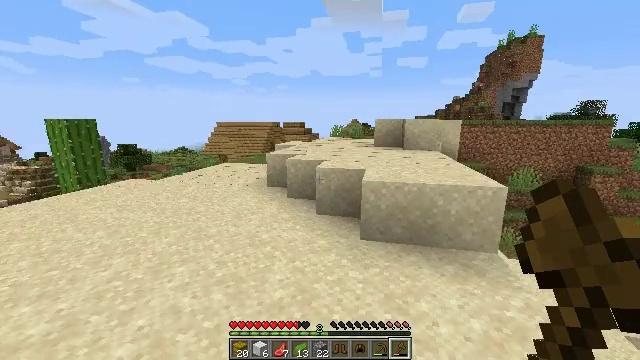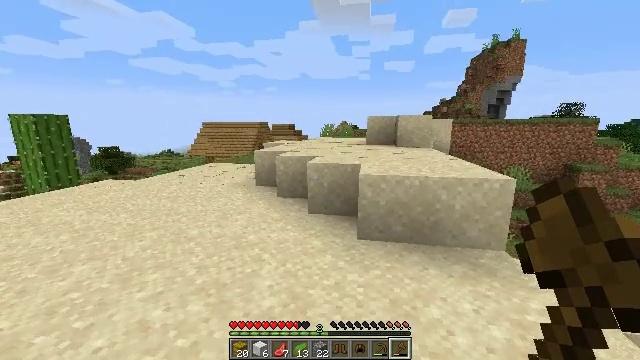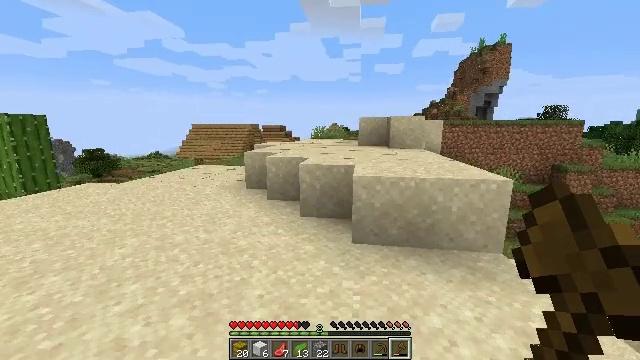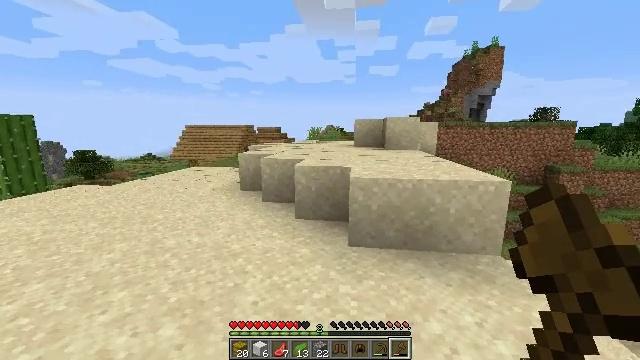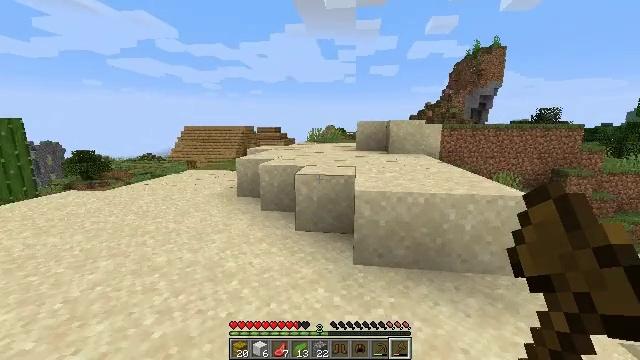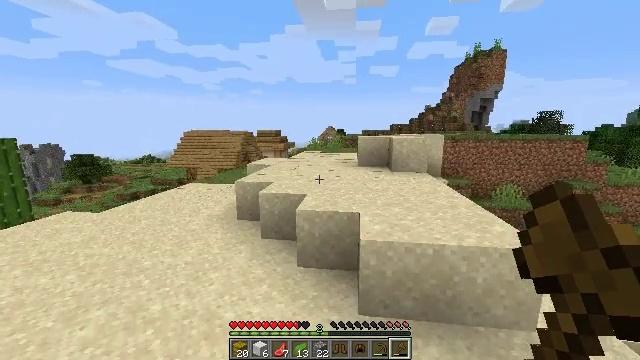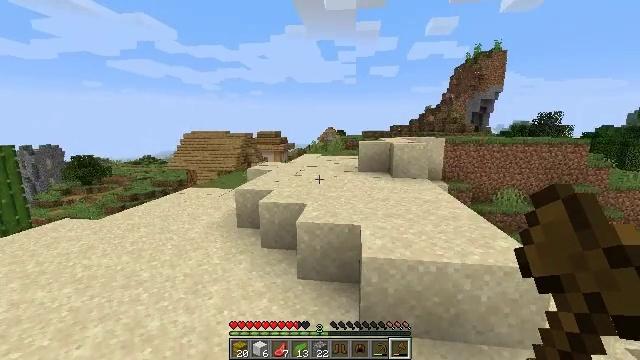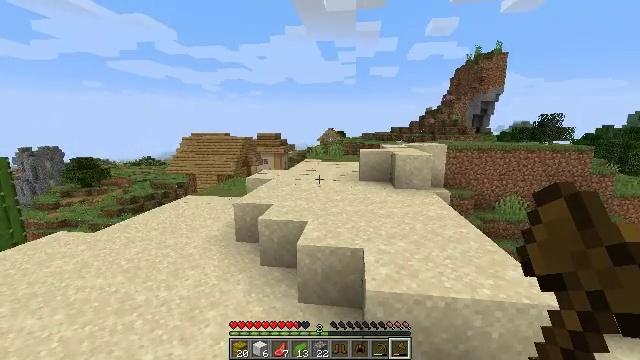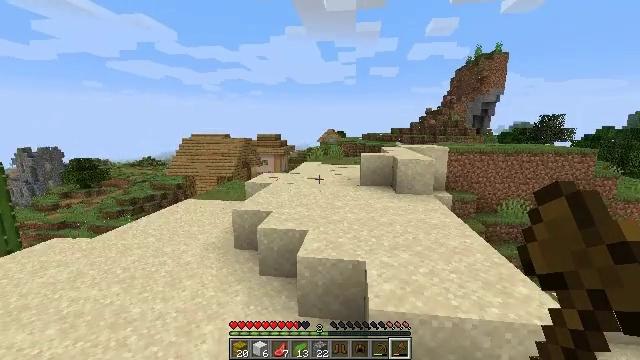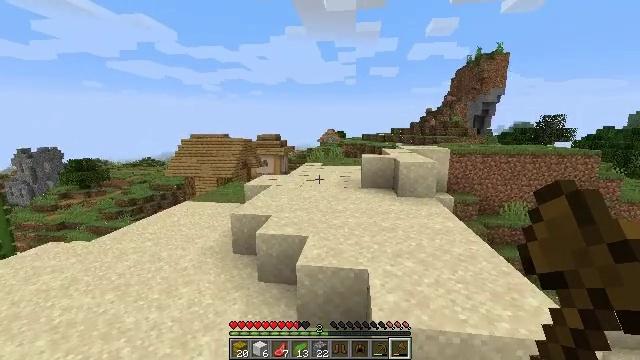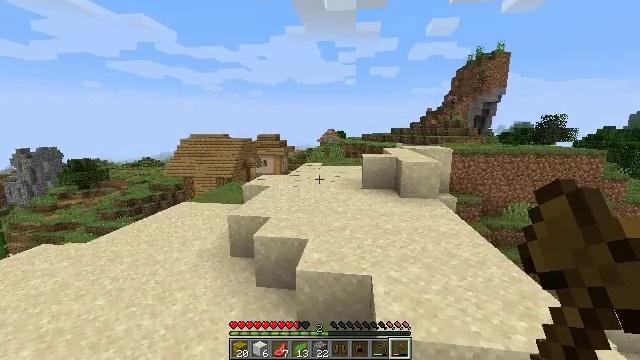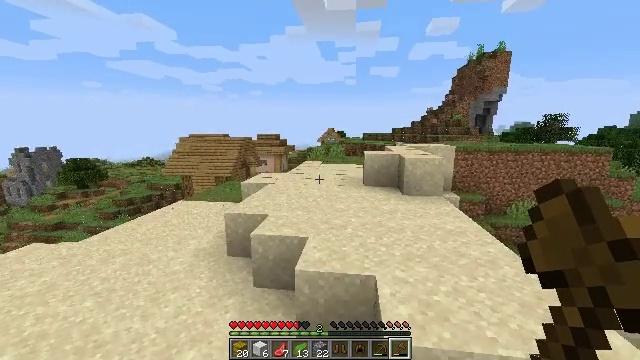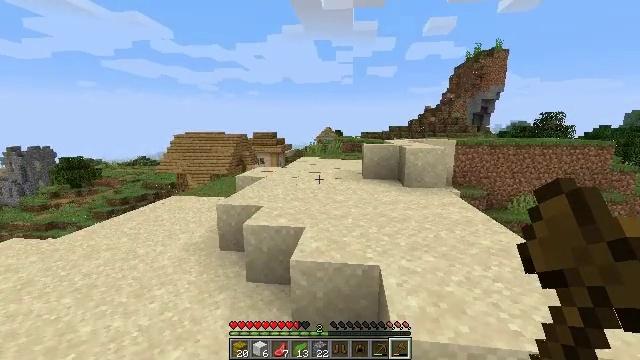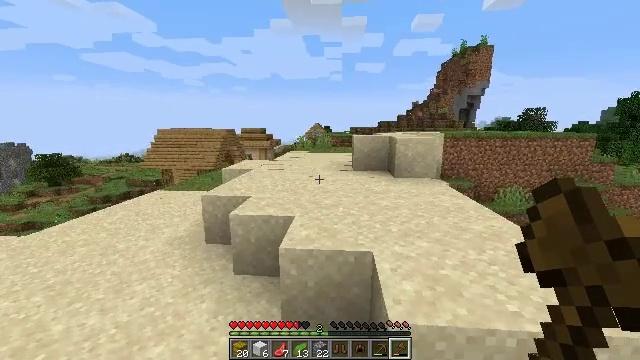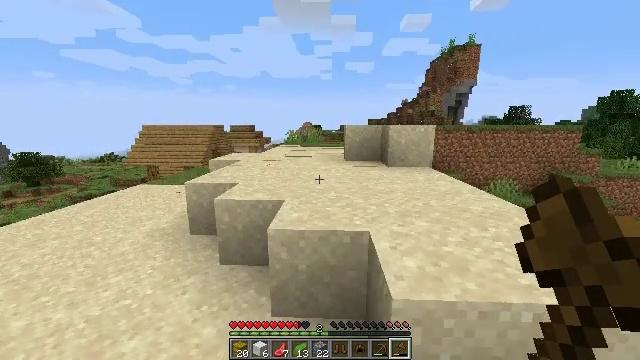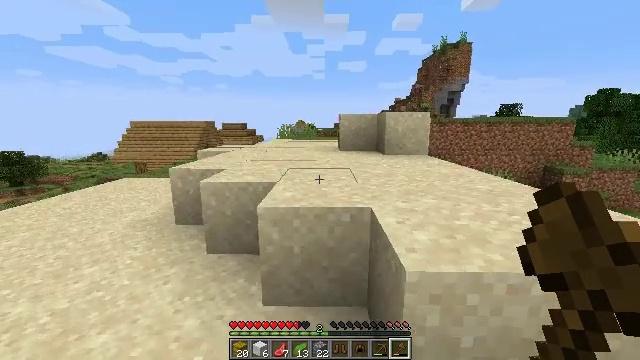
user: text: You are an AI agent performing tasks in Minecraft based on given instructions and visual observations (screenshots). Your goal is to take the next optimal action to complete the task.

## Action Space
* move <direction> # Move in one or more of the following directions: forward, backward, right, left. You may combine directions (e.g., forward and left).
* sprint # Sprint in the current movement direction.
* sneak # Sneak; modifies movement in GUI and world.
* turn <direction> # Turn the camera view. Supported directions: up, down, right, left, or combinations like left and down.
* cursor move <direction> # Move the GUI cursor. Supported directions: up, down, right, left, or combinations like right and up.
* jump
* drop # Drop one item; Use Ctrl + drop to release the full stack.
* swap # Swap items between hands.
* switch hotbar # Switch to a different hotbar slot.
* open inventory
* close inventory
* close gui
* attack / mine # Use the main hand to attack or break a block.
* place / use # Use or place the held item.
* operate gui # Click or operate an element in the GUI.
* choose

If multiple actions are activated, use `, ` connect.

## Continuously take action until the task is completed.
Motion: motion action
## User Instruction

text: Pick up the oxeye daisy.
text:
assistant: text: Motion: move forward, sprint, turn right, jump
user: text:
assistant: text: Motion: move forward, turn right, jump
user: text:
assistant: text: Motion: move forward, turn right, jump
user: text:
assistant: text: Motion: move forward, jump
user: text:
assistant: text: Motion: move forward, jump
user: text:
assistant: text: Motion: move forward, sprint, jump
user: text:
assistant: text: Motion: move forward, sprint, jump
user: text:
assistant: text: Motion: move forward, sprint, jump
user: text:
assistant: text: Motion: move forward, jump
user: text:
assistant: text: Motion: move forward, jump
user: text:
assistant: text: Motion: move forward, jump
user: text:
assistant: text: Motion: move forward, jump
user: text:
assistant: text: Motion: move forward, turn right, jump
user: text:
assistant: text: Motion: move forward, sprint, turn right, jump
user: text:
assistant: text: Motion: move forward, sprint, turn right, jump
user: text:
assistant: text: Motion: move forward, sprint, jump
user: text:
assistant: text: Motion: move forward, sprint, jump
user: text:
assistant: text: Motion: move forward, jump
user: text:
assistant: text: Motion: move forward, jump
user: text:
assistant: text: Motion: move forward, turn right, jump
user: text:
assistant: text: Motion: move forward, jump
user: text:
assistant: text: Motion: move forward, jump
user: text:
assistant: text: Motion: move forward, sprint, jump
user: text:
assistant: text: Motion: move forward, sprint, jump
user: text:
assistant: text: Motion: move forward, sprint, jump
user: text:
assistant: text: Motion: move forward, sprint, jump
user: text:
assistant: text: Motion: move forward, jump
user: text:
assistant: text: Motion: move forward, jump
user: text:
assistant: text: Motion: move forward, jump
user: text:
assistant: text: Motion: move forward, jump